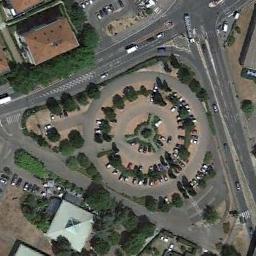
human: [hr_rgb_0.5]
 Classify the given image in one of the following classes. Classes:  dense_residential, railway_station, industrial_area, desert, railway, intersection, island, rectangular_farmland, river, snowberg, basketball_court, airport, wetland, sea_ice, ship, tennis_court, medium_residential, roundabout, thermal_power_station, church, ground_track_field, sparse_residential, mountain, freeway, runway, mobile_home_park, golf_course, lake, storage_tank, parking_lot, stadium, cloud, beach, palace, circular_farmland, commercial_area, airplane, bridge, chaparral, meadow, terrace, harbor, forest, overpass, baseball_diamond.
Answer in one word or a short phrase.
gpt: roundabout